Interaction volume radius: 5 \u00c5
Interaction volume height: 20 \u00c5
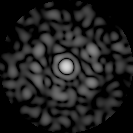
Disorder parameter: 0.8464